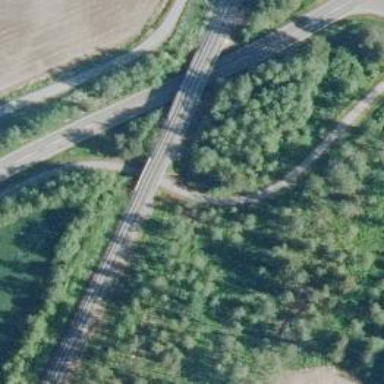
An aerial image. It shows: Bridge carrying B1 class rail track.